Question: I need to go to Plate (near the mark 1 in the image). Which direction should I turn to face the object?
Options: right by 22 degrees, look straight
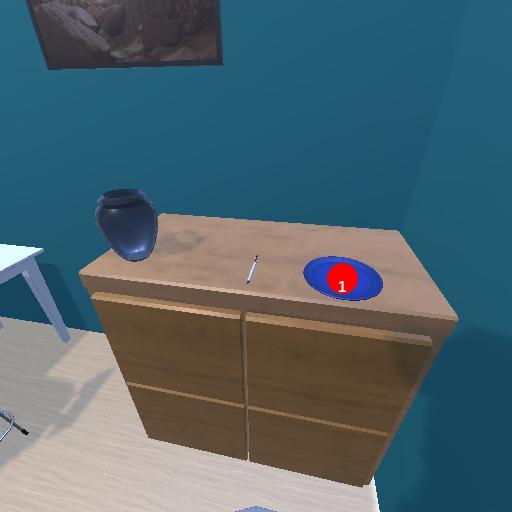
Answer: right by 22 degrees